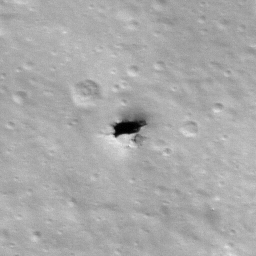
Pit: Stevinus 16
Host crater: Stevinus
Host type: impact_melt
Lunar coordinates: latitude -32.182, longitude 54.594